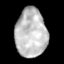
Tissue: skin
Cell type: Epithelial cells
Senescence score: 0.9579
Nuclear area (px): 1489
Mean DAPI intensity: 190.527